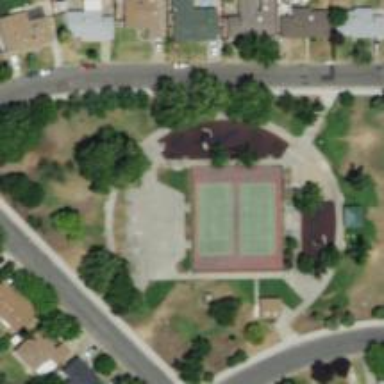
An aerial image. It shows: Tennis court in leisure pitch.